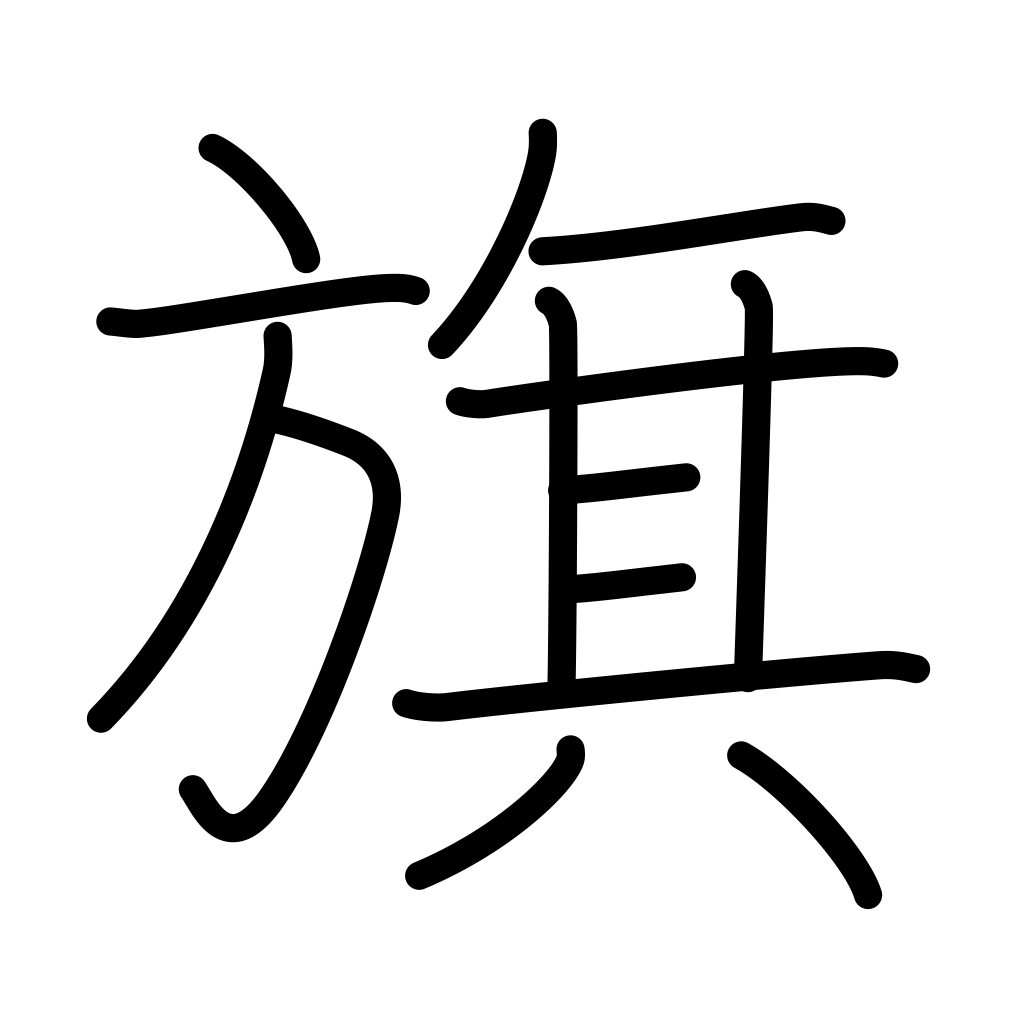
Meaning: national flag, banner, standard